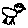
Label: bird